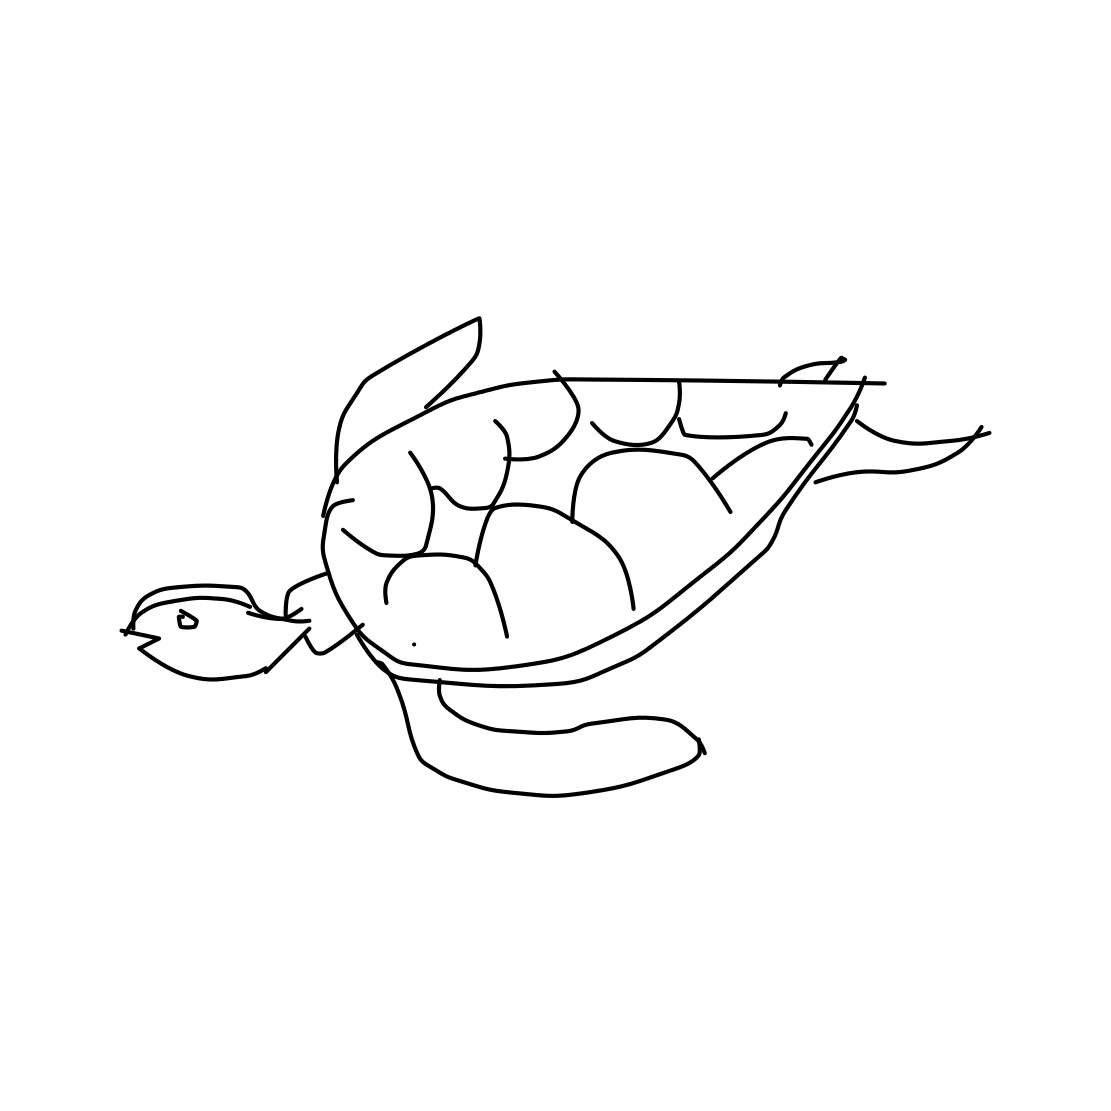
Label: sea turtle